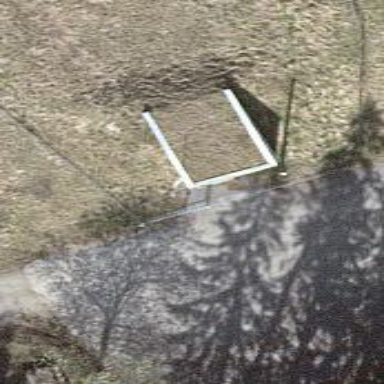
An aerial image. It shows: Gate.